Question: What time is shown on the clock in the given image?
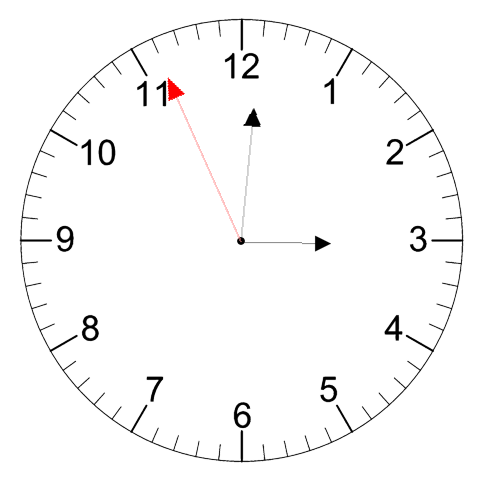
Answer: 03:00:56